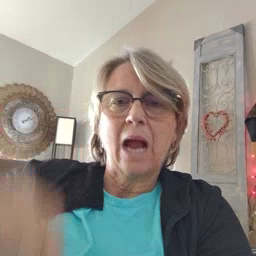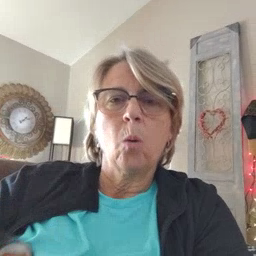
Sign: down